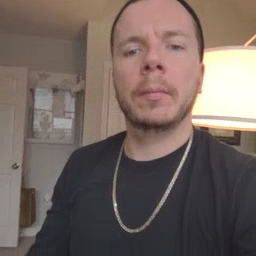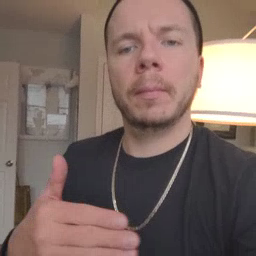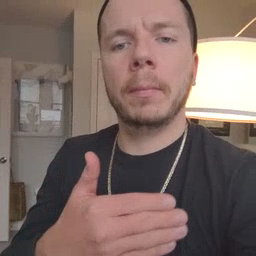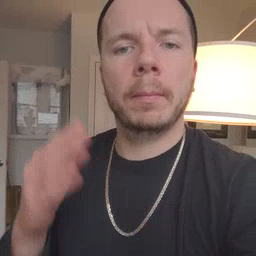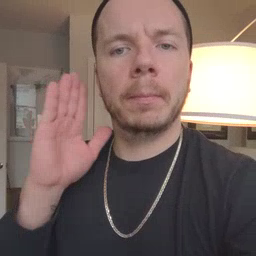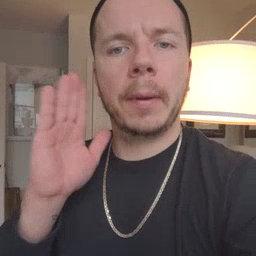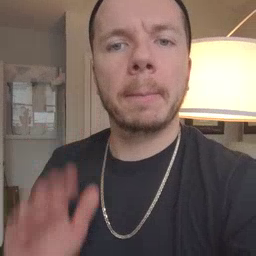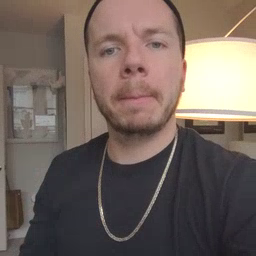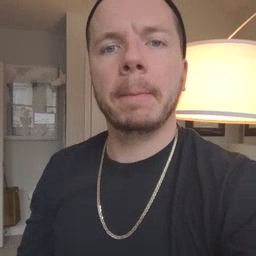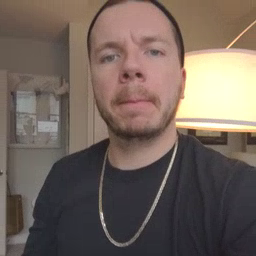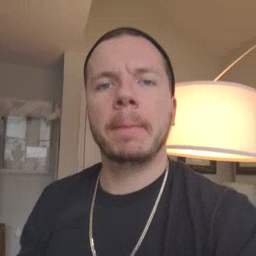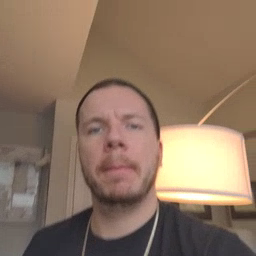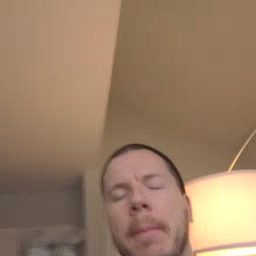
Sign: puppy